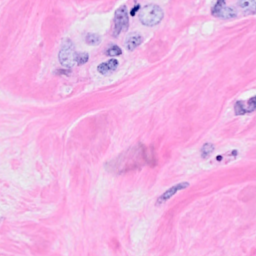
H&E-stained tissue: Breast